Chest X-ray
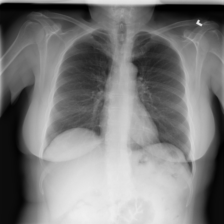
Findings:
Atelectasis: negative
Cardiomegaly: negative
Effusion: negative
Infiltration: negative
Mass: negative
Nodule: negative
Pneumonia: negative
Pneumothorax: negative
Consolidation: negative
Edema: negative
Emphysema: negative
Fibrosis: negative
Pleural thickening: negative
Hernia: negative